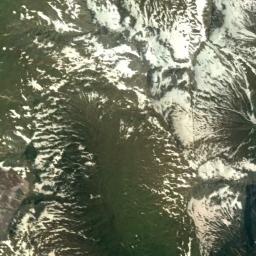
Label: snowberg